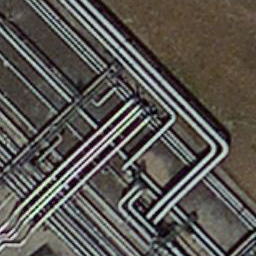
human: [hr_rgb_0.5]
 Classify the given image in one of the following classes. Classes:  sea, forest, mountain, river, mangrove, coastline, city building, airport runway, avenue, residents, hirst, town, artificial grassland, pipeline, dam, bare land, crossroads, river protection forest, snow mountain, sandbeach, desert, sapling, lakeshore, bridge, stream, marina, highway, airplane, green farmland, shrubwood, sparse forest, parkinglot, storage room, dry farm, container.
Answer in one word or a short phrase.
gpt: pipeline